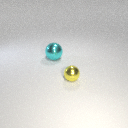
small yellow metal sphere to the right of large cyan metal sphere